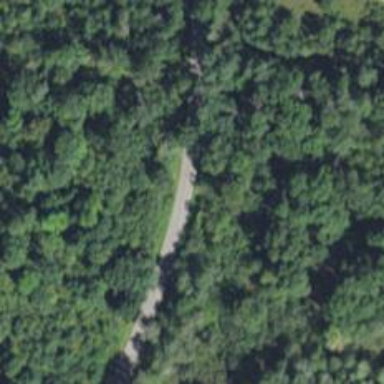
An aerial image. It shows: Culvert tunnel.